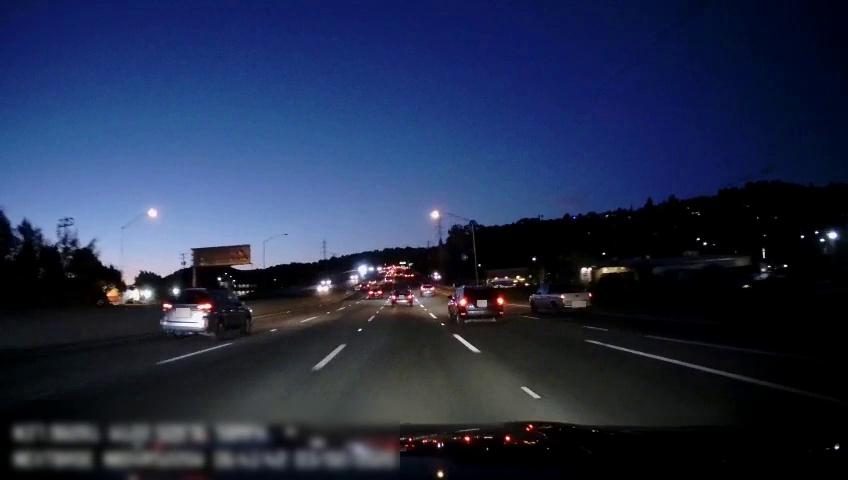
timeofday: Night
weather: Other
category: Drivable Space
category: Vehicles | SUV
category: Vehicles | Car
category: Vehicles | SUV
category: Vehicles | Car
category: Vehicles | Car
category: Vehicles | Truck
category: Vehicles | SUV
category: Lanes | Current Lane
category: Lanes | Current Lane
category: Lanes | Alternate Lane
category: Lanes | Alternate Lane
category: Lanes | Alternate Lane
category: Lanes | Alternate Lane
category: Lanes | Alternate Lane